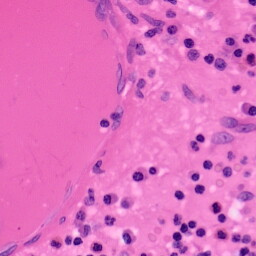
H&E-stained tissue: Colon